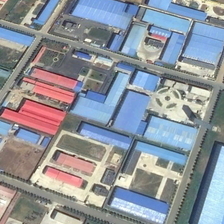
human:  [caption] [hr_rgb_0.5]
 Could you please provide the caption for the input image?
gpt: many buildings are in an industrial area .

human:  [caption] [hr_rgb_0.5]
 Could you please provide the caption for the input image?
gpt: many buildings are in an industrial area .

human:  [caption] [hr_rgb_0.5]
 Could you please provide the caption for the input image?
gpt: many buildings are in an industrial area .

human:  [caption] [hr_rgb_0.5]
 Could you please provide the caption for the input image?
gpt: many buildings are in an industrial area .

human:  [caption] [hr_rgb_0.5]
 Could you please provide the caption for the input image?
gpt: many buildings are in an industrial area .